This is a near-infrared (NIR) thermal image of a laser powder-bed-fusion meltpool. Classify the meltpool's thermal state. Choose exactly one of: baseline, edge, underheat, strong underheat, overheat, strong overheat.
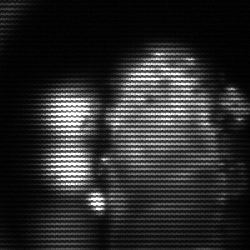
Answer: strong underheat